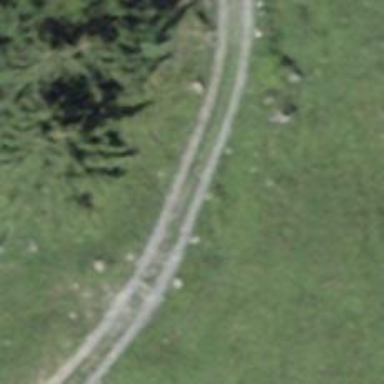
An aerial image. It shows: Path with excellent trail visibility.